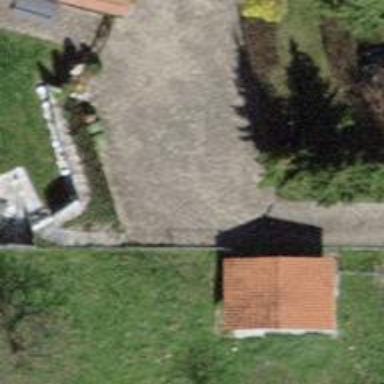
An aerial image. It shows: Driveway made of paving stones.